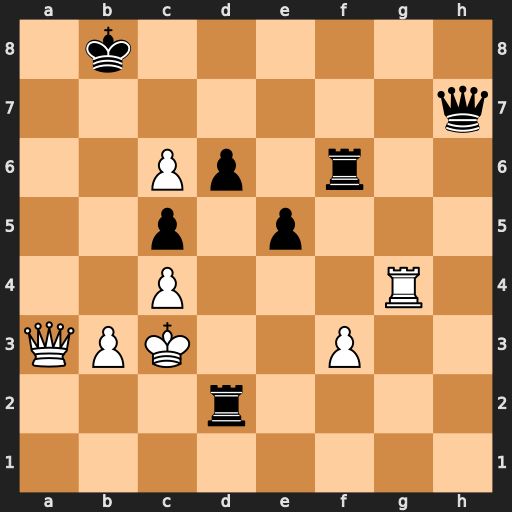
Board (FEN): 1k6/7q/2Pp1r2/2p1p3/2P3R1/QPK2P2/3r4/8
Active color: w
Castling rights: -
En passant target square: -
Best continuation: c7+ Qxc7 Rg8+ Qc8 Rxc8+